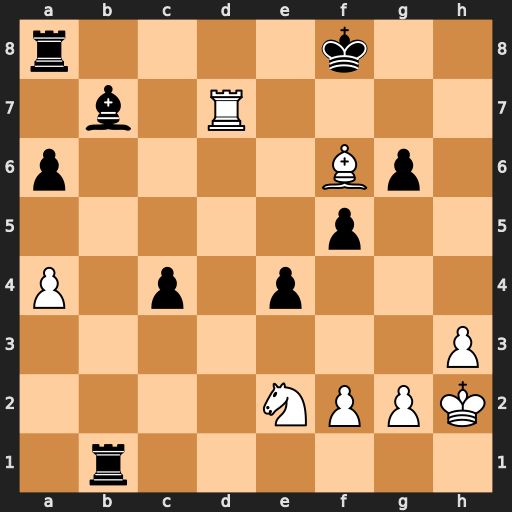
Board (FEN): r4k2/1b1R4/p4Bp1/5p2/P1p1p3/7P/4NPPK/1r6
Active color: w
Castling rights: -
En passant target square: -
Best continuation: Nf4 Rb6 Nxg6+ Ke8 Re7+ Kd8 Re6+